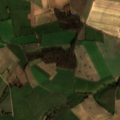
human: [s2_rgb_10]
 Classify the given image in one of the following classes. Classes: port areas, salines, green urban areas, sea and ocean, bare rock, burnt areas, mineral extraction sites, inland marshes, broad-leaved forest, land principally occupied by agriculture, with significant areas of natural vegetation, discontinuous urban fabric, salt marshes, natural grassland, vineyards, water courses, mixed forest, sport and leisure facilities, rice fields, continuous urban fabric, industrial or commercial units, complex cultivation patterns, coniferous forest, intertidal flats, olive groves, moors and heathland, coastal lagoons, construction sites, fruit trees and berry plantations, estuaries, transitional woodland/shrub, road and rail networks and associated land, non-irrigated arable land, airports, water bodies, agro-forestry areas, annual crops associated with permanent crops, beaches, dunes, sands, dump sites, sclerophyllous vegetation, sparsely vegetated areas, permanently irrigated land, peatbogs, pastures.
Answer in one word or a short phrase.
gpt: non-irrigated arable land, pastures, mixed forest